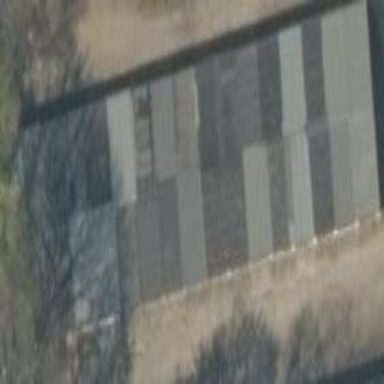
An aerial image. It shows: Garage.